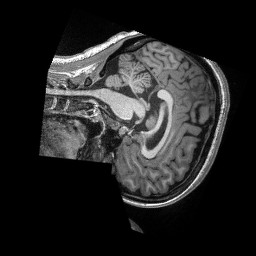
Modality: T1w
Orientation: sagittal
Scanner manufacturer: siemens
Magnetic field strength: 3 T
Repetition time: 2.3 s
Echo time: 0.00308 s